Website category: sports
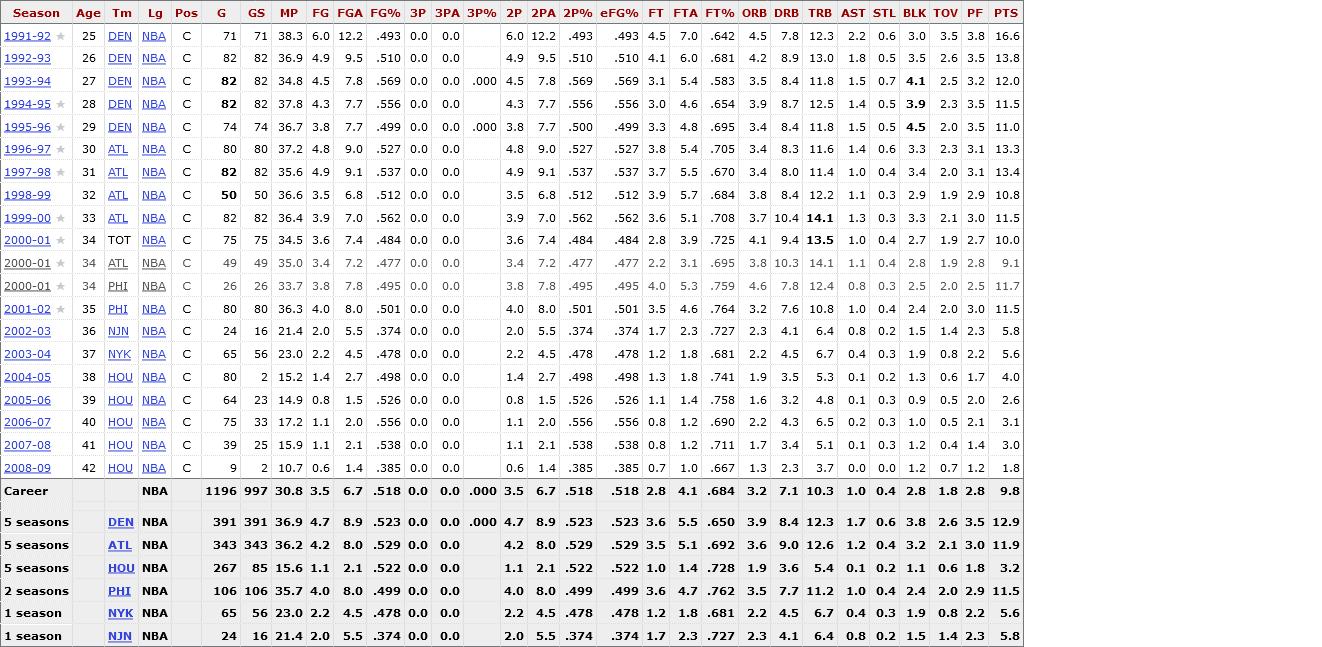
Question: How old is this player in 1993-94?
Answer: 27

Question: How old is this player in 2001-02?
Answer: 35

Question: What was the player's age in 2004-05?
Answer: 38

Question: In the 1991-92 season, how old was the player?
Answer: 25

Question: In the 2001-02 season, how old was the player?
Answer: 35

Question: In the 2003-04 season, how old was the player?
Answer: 37

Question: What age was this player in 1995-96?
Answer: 29

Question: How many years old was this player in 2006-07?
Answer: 40

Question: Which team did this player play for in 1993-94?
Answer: DEN

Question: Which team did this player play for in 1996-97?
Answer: ATL

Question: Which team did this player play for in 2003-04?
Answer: NYK

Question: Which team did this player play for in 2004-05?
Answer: HOU

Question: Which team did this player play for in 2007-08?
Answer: HOU

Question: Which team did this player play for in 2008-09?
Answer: HOU

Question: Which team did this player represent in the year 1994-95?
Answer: DEN

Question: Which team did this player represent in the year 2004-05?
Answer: HOU

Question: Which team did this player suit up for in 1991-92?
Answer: DEN

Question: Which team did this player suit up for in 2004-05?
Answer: HOU

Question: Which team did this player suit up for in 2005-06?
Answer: HOU

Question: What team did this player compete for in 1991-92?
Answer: DEN

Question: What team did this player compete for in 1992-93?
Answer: DEN

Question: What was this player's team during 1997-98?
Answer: ATL

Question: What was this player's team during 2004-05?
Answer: HOU

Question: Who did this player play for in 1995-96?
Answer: DEN

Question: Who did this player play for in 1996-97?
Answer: ATL

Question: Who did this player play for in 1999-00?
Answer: ATL

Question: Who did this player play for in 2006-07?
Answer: HOU

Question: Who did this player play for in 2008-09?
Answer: HOU

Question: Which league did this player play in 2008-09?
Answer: NBA

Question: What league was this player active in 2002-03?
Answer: NBA

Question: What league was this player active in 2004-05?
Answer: NBA

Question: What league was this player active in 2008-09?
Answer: NBA

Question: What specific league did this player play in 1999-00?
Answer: NBA

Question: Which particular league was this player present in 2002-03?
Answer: NBA

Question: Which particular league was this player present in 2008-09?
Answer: NBA

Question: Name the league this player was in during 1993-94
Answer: NBA

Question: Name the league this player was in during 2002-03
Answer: NBA

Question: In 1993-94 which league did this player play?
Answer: NBA

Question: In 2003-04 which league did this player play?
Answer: NBA

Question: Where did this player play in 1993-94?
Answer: NBA

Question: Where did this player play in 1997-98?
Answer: NBA

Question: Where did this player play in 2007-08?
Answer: NBA

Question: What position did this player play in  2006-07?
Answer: C

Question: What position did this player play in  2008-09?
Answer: C

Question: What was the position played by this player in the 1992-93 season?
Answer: C

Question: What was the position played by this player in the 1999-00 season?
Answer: C

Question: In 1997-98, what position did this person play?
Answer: C

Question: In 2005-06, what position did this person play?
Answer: C

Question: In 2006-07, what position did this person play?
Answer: C

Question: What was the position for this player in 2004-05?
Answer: C

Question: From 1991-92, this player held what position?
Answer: C

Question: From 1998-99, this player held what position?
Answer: C

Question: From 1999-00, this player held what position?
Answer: C

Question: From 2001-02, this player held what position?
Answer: C

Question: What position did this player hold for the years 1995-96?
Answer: C

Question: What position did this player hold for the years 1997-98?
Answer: C

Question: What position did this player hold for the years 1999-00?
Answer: C

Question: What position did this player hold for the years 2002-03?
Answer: C

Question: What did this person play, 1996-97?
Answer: C

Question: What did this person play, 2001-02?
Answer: C

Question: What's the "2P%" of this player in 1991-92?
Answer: .493

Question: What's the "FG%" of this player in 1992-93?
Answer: .510

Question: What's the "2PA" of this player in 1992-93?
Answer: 9.5

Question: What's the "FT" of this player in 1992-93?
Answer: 4.1